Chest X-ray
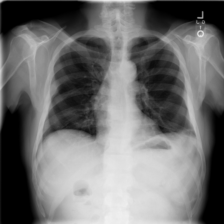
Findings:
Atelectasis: negative
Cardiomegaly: negative
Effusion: negative
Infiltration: negative
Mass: negative
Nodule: negative
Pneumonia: negative
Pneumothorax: negative
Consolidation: negative
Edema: negative
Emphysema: negative
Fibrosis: negative
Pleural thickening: negative
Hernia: negative